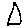
Label: triangle